Field crop: tomato
Growth stage: 1
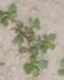
Species: portulaca